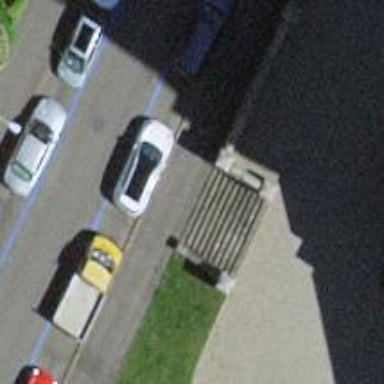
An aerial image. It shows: Set of steps on the road.